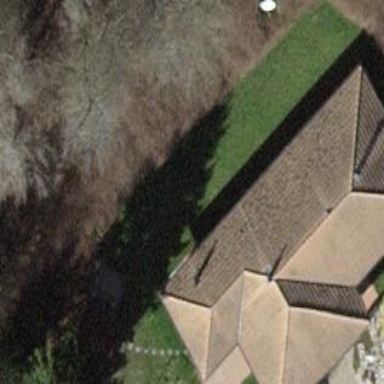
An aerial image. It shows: Detached building with hipped roof.